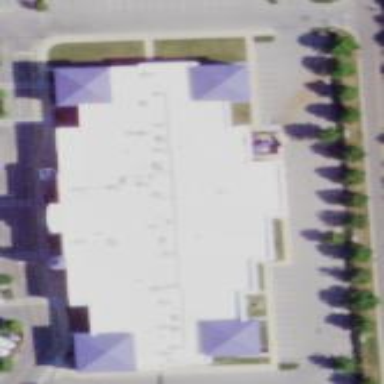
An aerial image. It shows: Cinema building.